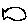
Label: fish